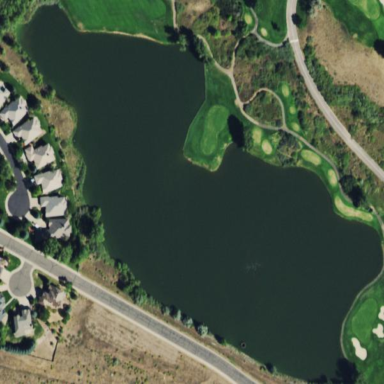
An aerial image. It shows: Lake acting as water hazard for golf course.